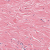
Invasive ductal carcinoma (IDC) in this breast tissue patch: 1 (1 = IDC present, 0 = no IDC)